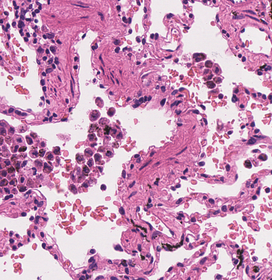
Tumor epithelial tissue: no
Tumor-associated stroma tissue: no
Normal tissue: yes